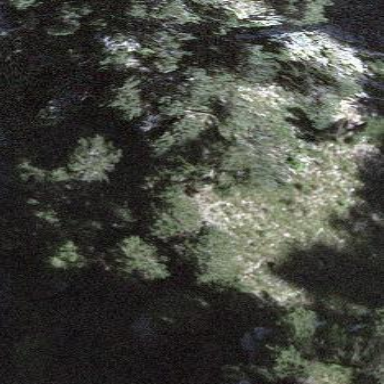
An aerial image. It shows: Patch of scrub vegetation.